Question: I have 3 "pins" that are placed within a 'div' ('#outerdiv'). The 'div' has a 'background-image' and the pins should be on the same spot on the background image at all the times when resizing window. '#pin1', but not with '#pin2' and '#pin3' (which uses the same code). The only difference is that '#pin1' is first in the html.
<URL>

When resizing window, '#pin1' works perfectly (is on the same spot on the background image). However, '#pin2' and '#pin3' and every other after that, is pushed a bit downwards and therefore not on the same spot anymore. However, it is still on the right horizontal axis.
'''
$(document).ready(function(){
updateProductBg();
});
$(window).resize(function() {
updateProductBg();
});
function updateProductBg(){
if($(window).width()/$(window).height() >= 2600/1450) {
$('#outerdiv').css({'height':'100%','width':$(window).height()*(2600/1450)+'px', 'margin-left':-$('#outerdiv').width()/2+'px', 'left':'50%', 'top':'0', 'margin-top':0});
} else {
$('#outerdiv').css({'height':$(window).width()*(1450/2600)+'px', 'width':'100%', 'margin-left':0, 'left':0, 'top':'50%', 'margin-top': -$('#outerdiv').height()/2+'px'});
}
}
'''
'''
#outerdiv {
background-image: url(https://upload.wikimedia.org/wikipedia/commons/6/6a/Luftaufnahmen_Nordseekueste_2013_05_by-RaBoe_314.jpg);
background-size: contain;
background-repeat: no-repeat;
background-position: 0 0;
position: absolute;
bottom: 0;
width: 100%;
height: 100%;
}
.pin {
background-image: url(https://upload.wikimedia.org/wikipedia/commons/1/16/WP_SOPA_sm_icon_identica_ffffff.png);
width: 32px;
height: 33px;
position: relative;
}
'''
'''
<script src="https://ajax.googleapis.com/ajax/libs/jquery/1.11.0/jquery.min.js"></script>
<div id="outerdiv">
<div id="pin1" class="pin" style="top:21%; left:38%;"></div>
<div id="pin2" class="pin" style="top:13%; left:24.5%;"></div>
<div id="pin3" class="pin" style="top:36%; left:26%;"></div>
</div>
'''
'updateProductBg()' is used for making '#outerdiv' the same exact size as 'background-image'. If you want to try it out yourself, change the '2600' and '1450' with your 'width' and 'height' of image.
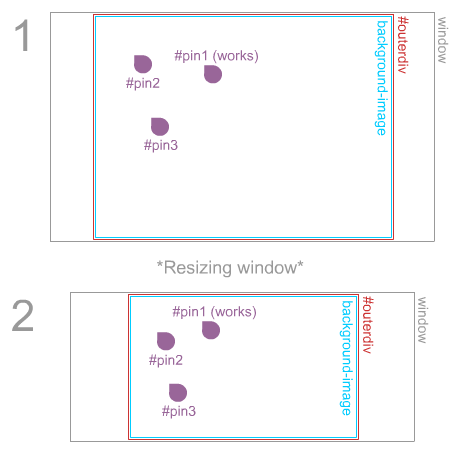
Answer: '.pin' is currently set to 'position: relative;' this means 'top' and 'left' will offset the pin from where it painted on the page. To place them relatively to '#outerdiv' you need to make them 'position: absolute;'.
In your original version '#pin1' works because it is output at the top left corner of '#outerdiv' before it is moved. The other two are positioned incorrectly because their position has been effected by the pins placed before them.
'''
$(document).ready(function(){
updateProductBg();
});
$(window).resize(function() {
updateProductBg();
});
function updateProductBg(){
if($(window).width()/$(window).height() >= 2600/1450) {
$('#outerdiv').css({'height':'100%','width':$(window).height()*(2600/1450)+'px', 'margin-left':-$('#outerdiv').width()/2+'px', 'left':'50%', 'top':'0', 'margin-top':0});
} else {
$('#outerdiv').css({'height':$(window).width()*(1450/2600)+'px', 'width':'100%', 'margin-left':0, 'left':0, 'top':'50%', 'margin-top': -$('#outerdiv').height()/2+'px'});
}
}
'''
'''
#outerdiv {
background-image: url(https://upload.wikimedia.org/wikipedia/commons/6/6a/Luftaufnahmen_Nordseekueste_2013_05_by-RaBoe_314.jpg);
background-size: contain;
background-repeat: no-repeat;
background-position: 0 0;
position: absolute;
bottom: 0;
width: 100%;
height: 100%;
}
.pin {
background-image: url(https://upload.wikimedia.org/wikipedia/commons/1/16/WP_SOPA_sm_icon_identica_ffffff.png);
width: 32px;
height: 33px;
position: absolute;
}
'''
'''
<script src="https://ajax.googleapis.com/ajax/libs/jquery/1.11.0/jquery.min.js"></script>
<div id="outerdiv">
<div id="pin1" class="pin" style="top:21%; left:38%;"></div>
<div id="pin2" class="pin" style="top:13%; left:24.5%;"></div>
<div id="pin3" class="pin" style="top:36%; left:26%;"></div>
</div>
'''